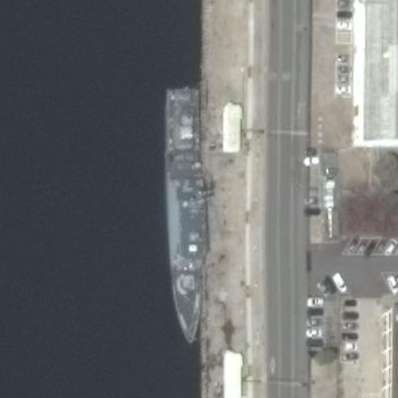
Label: combat